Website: macys
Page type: payment
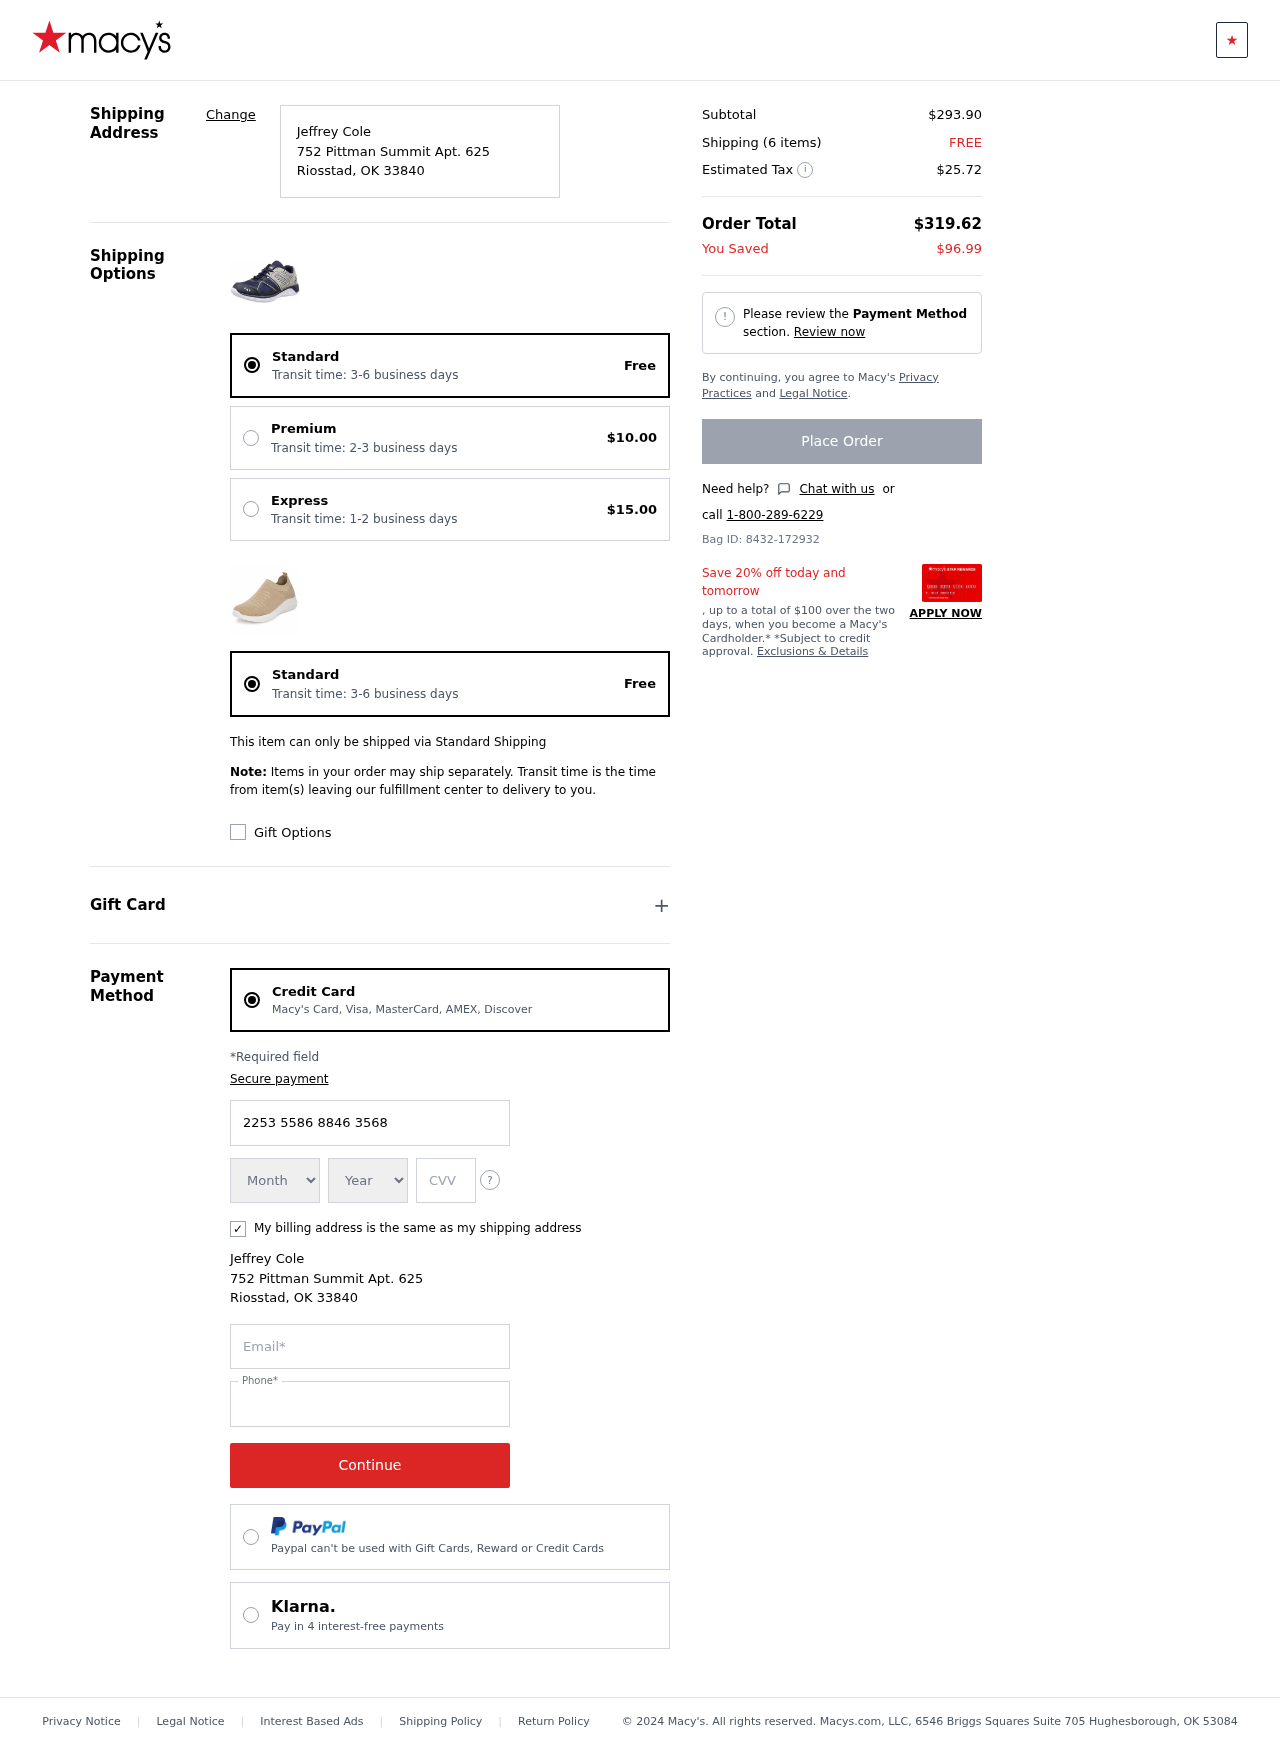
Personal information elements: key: PII_CARD_CVV
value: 587
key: PII_CARD_EXPIRY_MONTH
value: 07
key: PII_CARD_EXPIRY_YEAR
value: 28
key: PII_CARD_NUMBER
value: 2253 5586 8846 3568
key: PII_CITY
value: Riosstad
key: PII_EMAIL
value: jeffrey.cole@hotmail.com
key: PII_FULLNAME
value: Jeffrey Cole
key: PII_PHONE
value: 3399258556
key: PII_POSTCODE
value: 33840
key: PII_STATE_ABBR
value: OK
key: PII_STREET
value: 752 Pittman Summit Apt. 625
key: PII_FULLNAME2
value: Jeffrey Cole
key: PII_STREET2
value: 752 Pittman Summit Apt. 625
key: PII_CITY2
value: Riosstad
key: PII_STATE_ABBR2
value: OK
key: PII_POSTCODE2
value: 33840
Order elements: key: ORDER_DELIVERY_DATE
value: Transit time: 3-6 business days
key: ORDER_SHIPPING_STANDARD
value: Free
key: ORDER_SHIPPING_PREMIUM
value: $10.00
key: ORDER_SHIPPING_EXPRESS
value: $15.00
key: ORDER_DELIVERY_DATE2
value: Transit time: 3-6 business days
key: ORDER_SHIPPING_STANDARD2
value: Free
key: ORDER_SUBTOTAL
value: $293.90
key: ORDER_NUM_ITEMS
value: Shipping (6 items)
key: ORDER_SHIPPING_COST
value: FREE
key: ORDER_TAX
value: $25.72
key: ORDER_TOTAL
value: $319.62
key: ORDER_SAVINGS
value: $96.99
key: ORDER_ID
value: Bag ID: 8432-172932